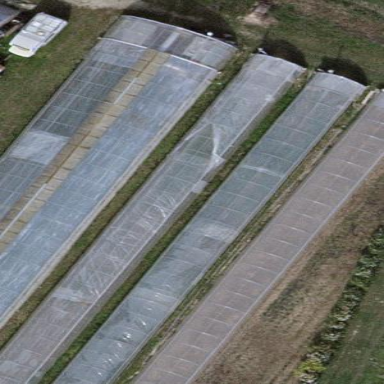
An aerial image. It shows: Greenhouse used for horticulture.